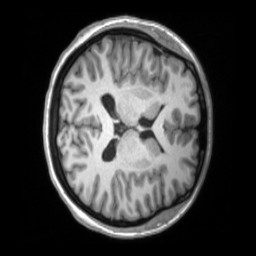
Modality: T1w
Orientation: axial
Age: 21
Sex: female
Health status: ill
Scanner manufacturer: siemens
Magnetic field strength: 3 T
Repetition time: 2.2 s
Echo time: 0.00157 s